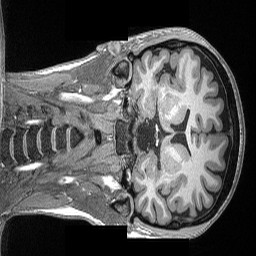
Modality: T1w
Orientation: coronal
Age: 22
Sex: female
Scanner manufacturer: siemens
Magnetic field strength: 3 T
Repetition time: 2.17 s
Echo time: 0.00169 s